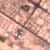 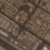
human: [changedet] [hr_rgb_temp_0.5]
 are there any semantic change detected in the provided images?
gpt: Some buildings were edified below the road.